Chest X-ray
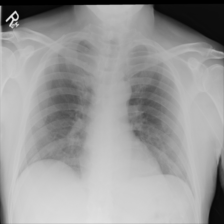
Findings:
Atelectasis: negative
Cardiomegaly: negative
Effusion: negative
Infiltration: negative
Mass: negative
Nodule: negative
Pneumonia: negative
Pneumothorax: negative
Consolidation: negative
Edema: negative
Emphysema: negative
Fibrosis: negative
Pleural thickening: negative
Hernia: negative